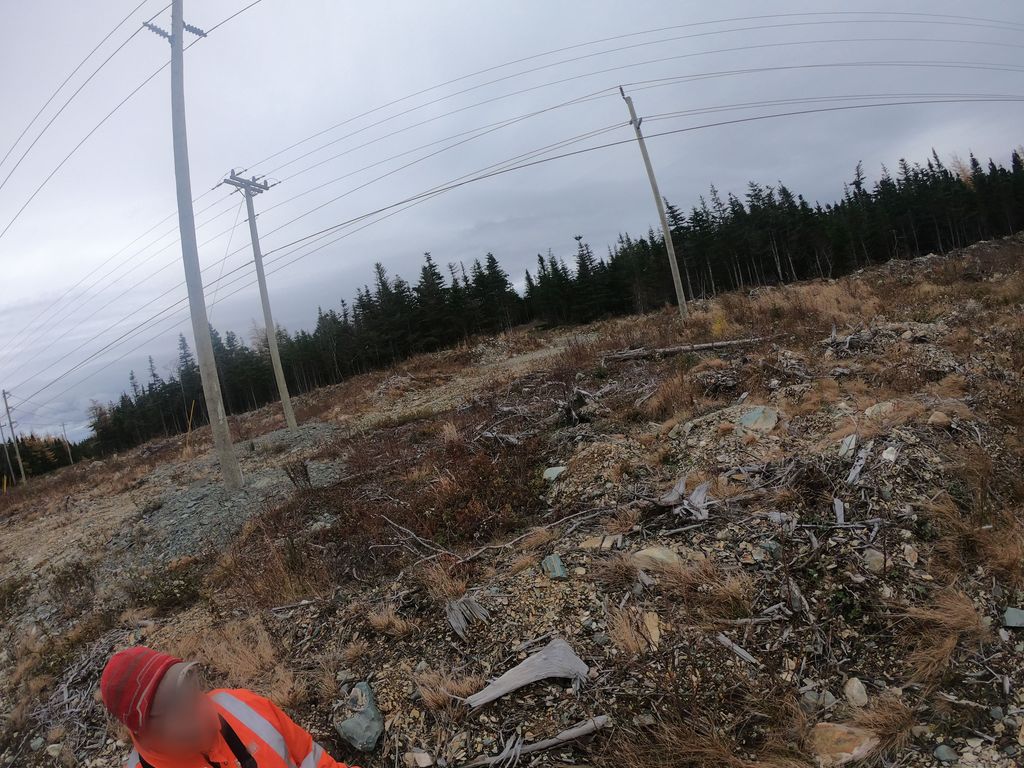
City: st_johns